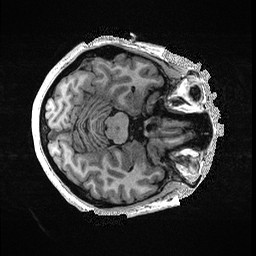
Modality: T1w
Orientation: axial
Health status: healthy
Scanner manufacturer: ge
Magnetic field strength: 3 T
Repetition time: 0.006952 s
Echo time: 0.00292 s